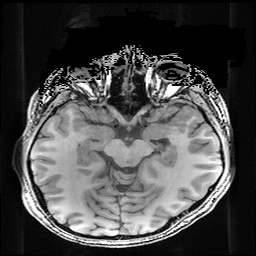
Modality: T1w
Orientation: coronal
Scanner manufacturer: ge
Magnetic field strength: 3 T
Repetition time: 0.009184 s
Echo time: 0.00368 s